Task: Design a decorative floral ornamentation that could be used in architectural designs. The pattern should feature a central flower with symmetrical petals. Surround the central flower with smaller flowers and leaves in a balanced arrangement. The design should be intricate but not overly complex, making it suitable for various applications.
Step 1709:
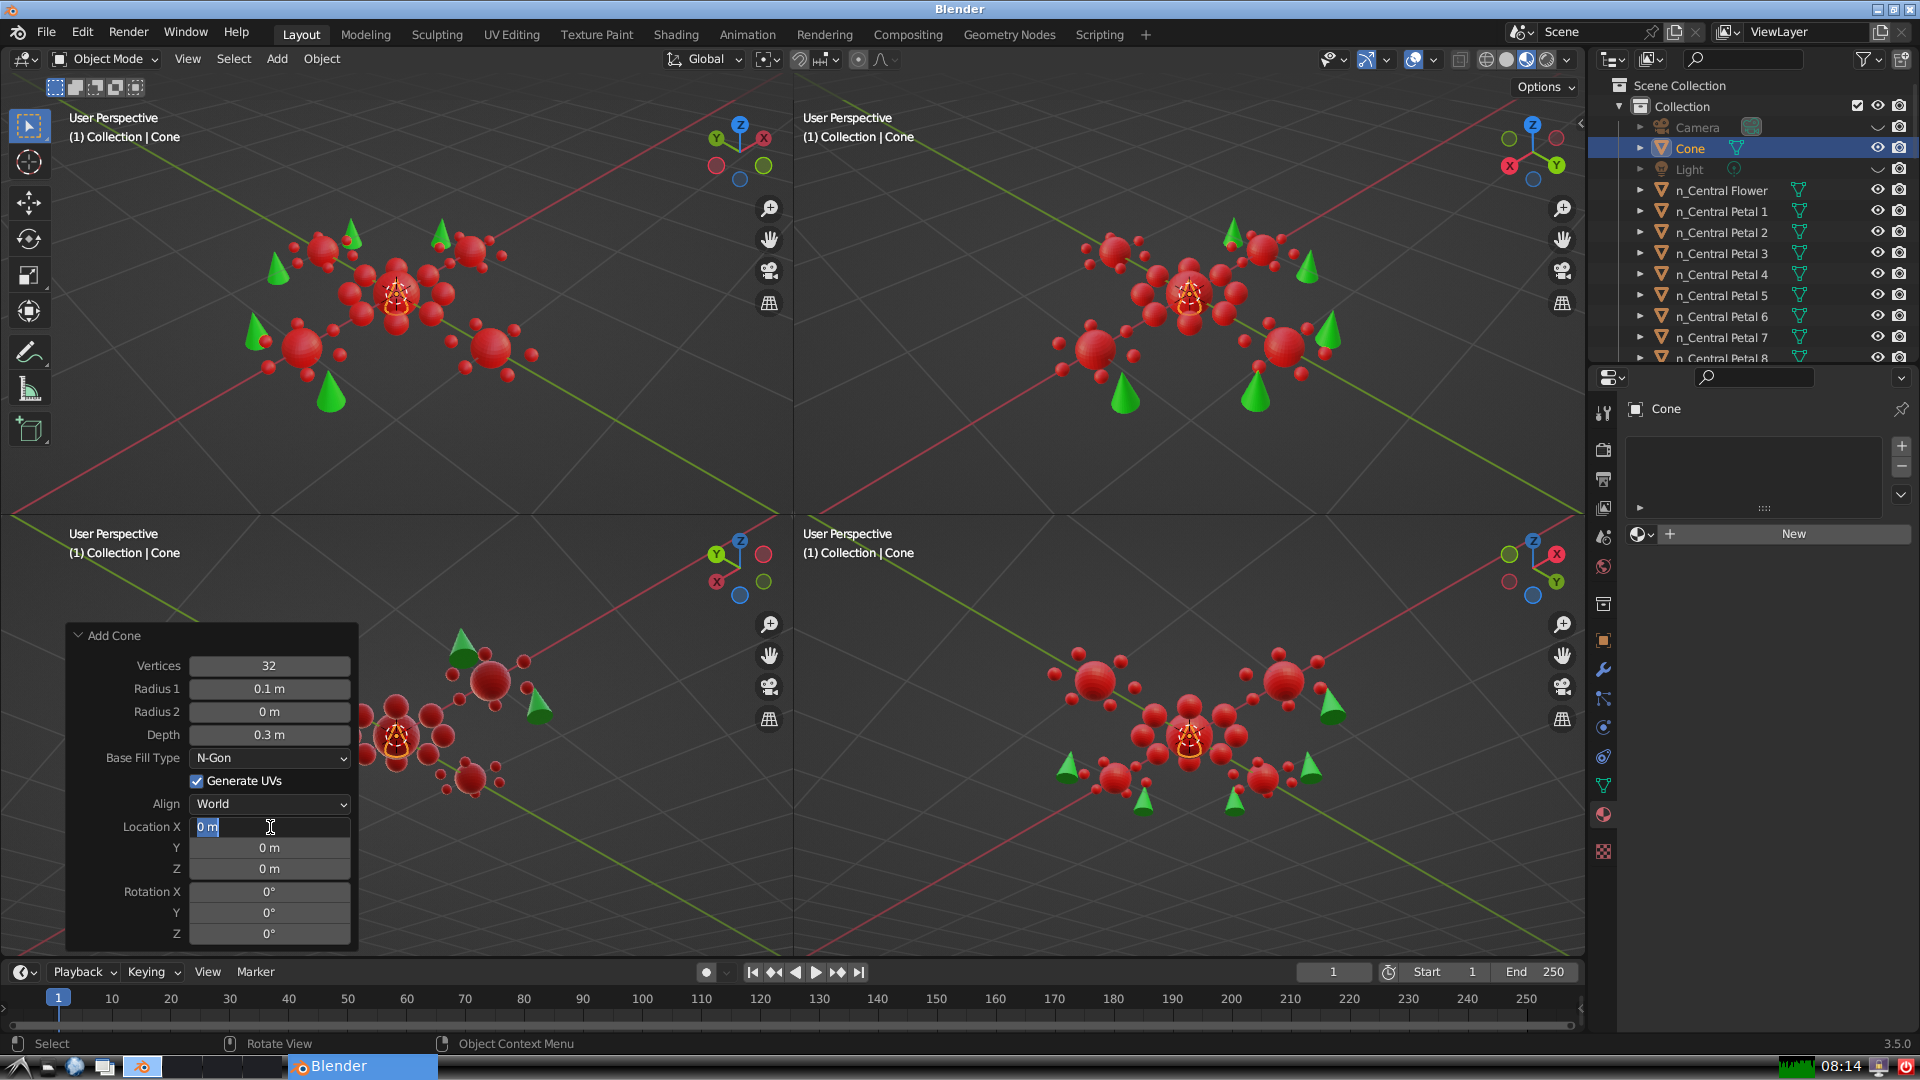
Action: input_text: -0.45922011883810837